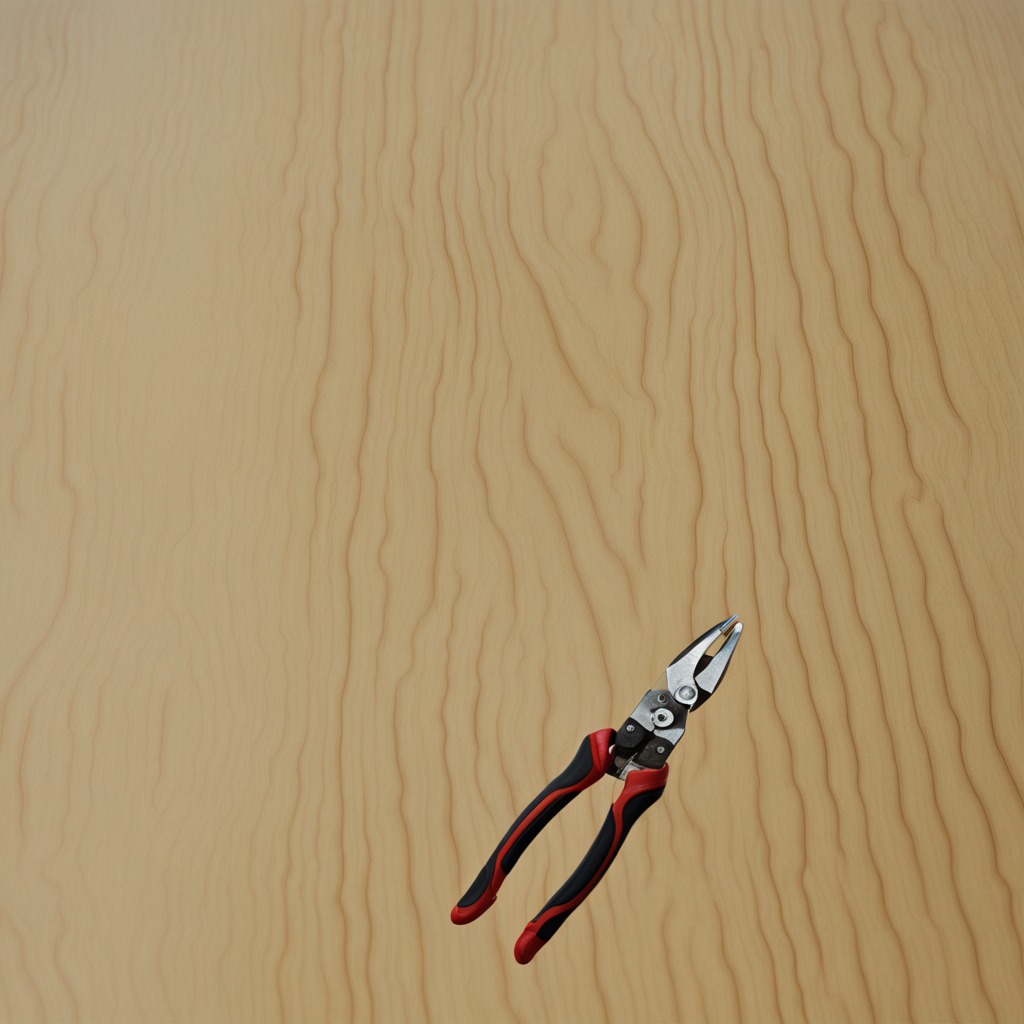
A plier is lying on the plywood surface in a paint workshop lit by afternoon window light.